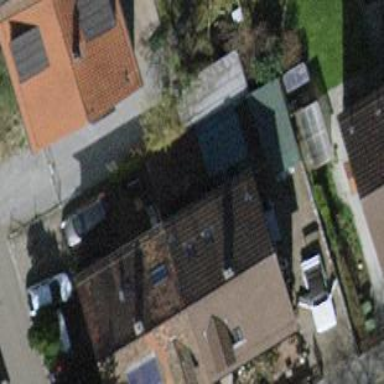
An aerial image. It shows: Building with tiled roof.